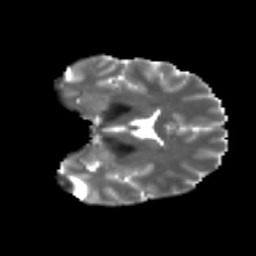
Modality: T2w
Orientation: coronal
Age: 30
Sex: male
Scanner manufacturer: ge
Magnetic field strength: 3 T
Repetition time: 7.8 s
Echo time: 0.0607 s